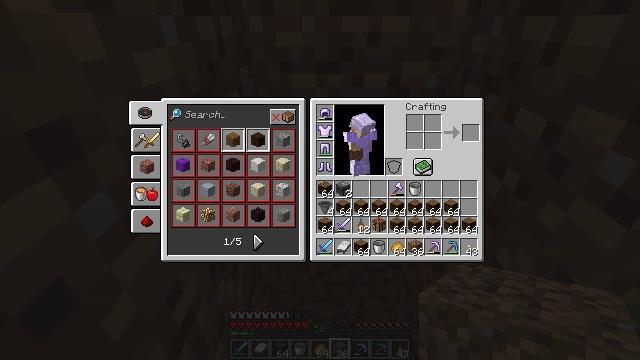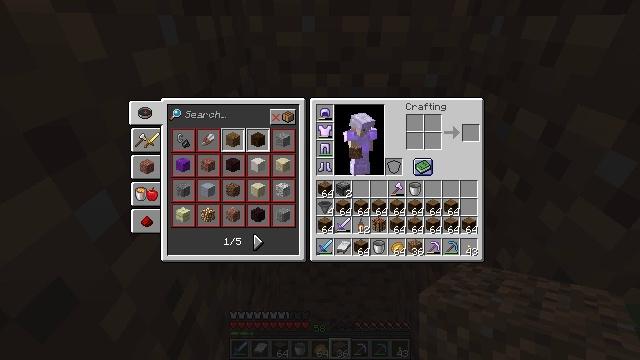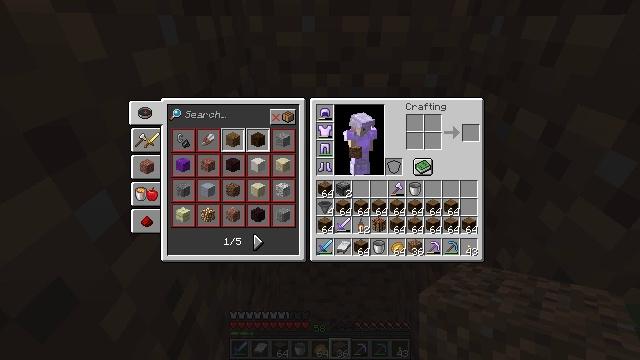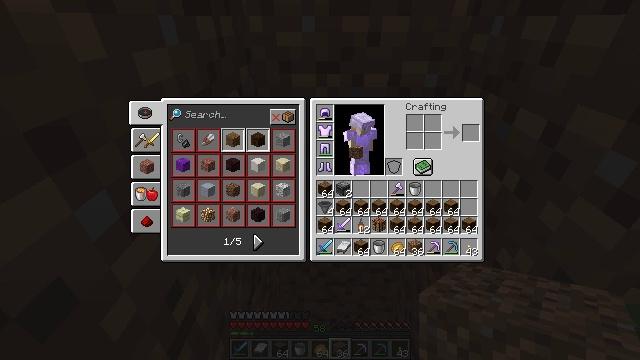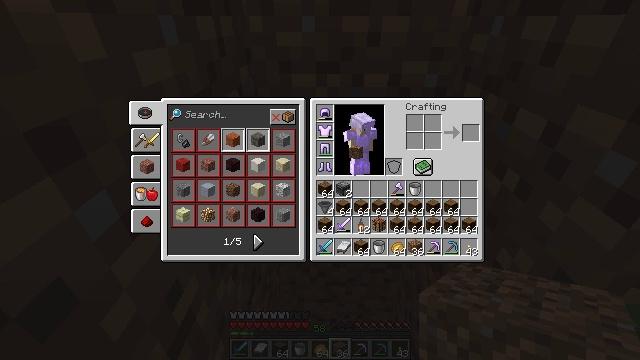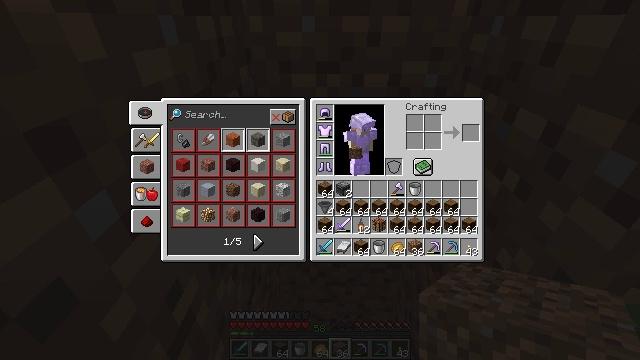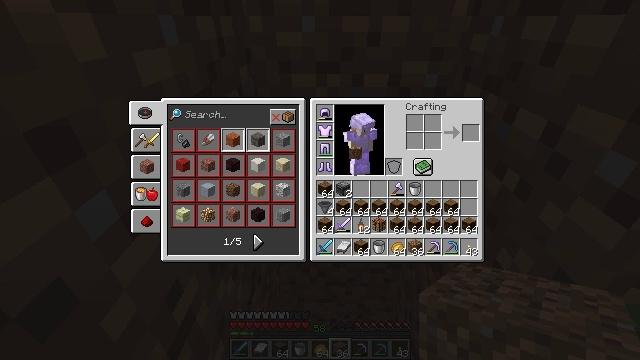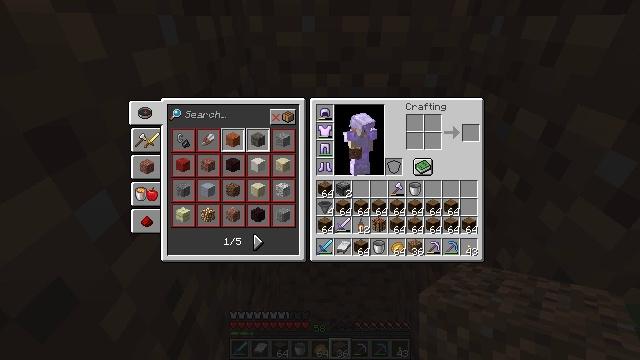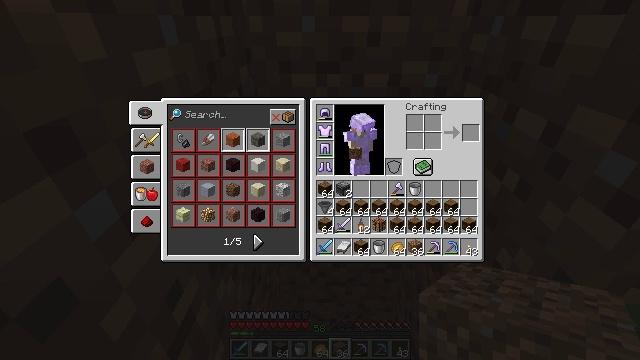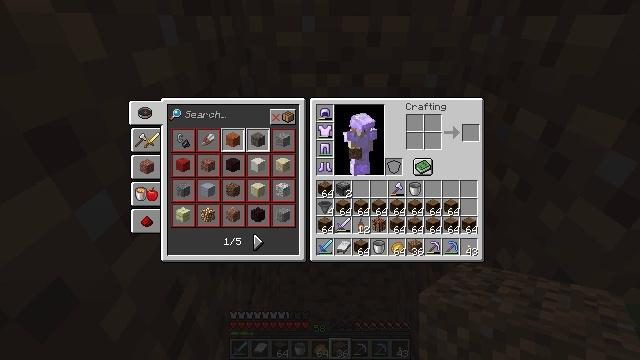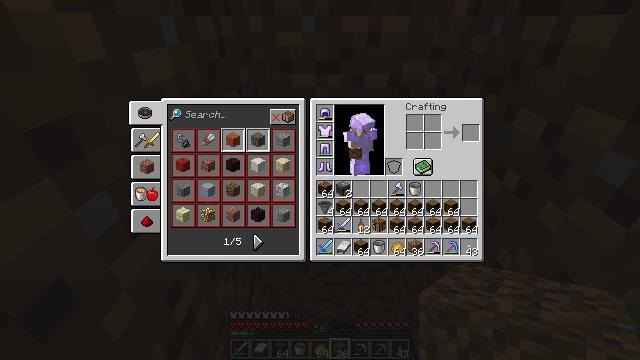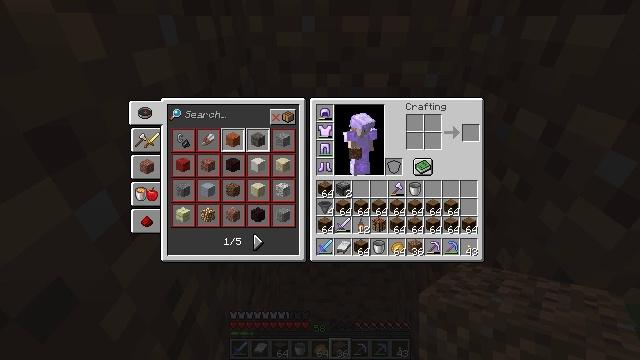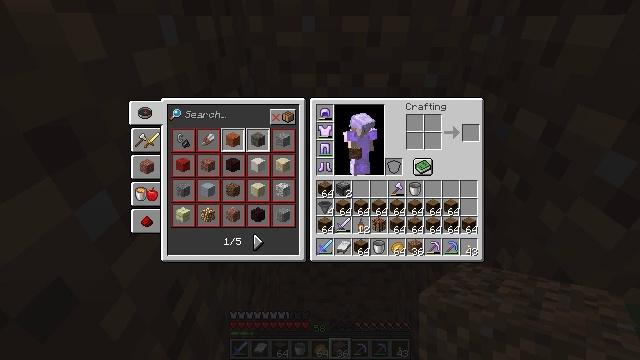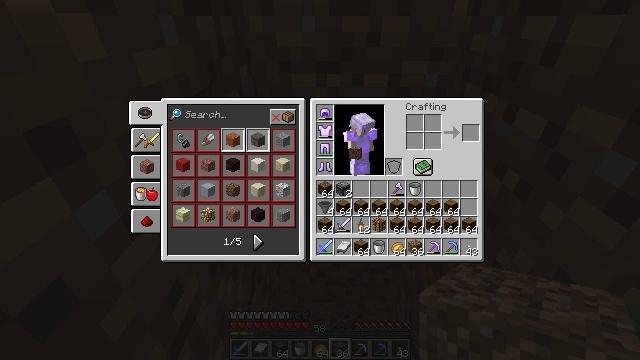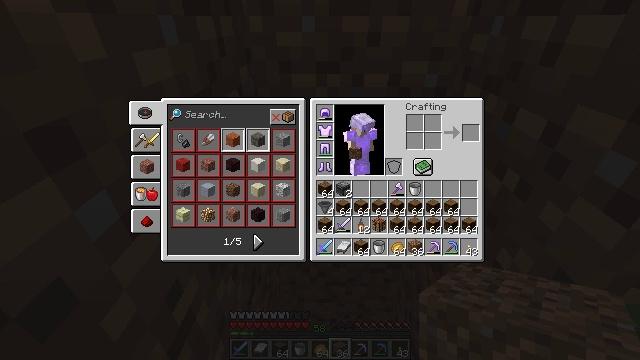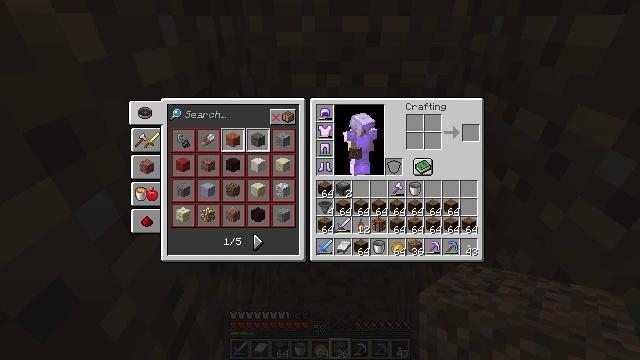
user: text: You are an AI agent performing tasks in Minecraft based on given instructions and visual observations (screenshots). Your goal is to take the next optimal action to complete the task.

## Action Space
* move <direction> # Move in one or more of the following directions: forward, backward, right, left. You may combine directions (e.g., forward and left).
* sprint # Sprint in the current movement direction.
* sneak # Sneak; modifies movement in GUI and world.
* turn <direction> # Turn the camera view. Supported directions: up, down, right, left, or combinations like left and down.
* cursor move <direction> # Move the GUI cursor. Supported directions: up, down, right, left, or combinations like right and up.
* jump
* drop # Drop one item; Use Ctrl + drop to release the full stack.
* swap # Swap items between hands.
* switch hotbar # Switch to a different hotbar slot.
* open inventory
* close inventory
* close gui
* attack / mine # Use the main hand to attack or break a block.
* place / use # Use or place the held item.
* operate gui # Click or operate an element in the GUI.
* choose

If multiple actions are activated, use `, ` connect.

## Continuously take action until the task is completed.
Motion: motion action
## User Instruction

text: Drop a spruce log.
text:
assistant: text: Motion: no_op
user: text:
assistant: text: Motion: cursor move right
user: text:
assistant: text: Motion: no_op
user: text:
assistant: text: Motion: no_op
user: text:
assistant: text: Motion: no_op
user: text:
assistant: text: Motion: no_op
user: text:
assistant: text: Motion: no_op
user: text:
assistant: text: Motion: no_op
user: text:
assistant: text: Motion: no_op
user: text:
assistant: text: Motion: no_op
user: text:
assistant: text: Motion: no_op
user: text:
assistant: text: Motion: no_op
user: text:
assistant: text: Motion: no_op
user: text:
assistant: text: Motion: no_op
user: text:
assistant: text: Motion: no_op
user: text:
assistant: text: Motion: no_op
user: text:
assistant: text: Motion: no_op
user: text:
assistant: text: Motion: sprint
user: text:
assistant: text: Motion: sprint
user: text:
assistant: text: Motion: sprint
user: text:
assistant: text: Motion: sprint
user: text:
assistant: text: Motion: sprint
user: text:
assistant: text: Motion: sprint
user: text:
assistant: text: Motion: sprint
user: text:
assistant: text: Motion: sprint
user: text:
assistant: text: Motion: sprint
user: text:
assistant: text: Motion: sprint
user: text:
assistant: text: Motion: sprint, cursor move down
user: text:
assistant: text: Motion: sprint, cursor move down
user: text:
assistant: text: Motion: sprint